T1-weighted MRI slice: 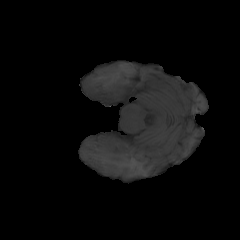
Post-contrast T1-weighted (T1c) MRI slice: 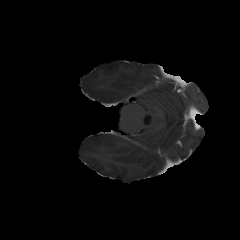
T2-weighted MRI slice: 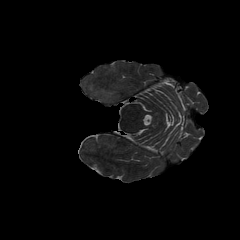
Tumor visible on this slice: yes